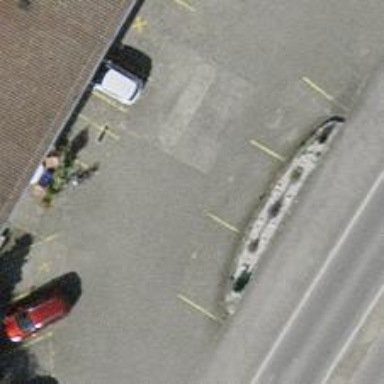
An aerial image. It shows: Asphalt driveway designated as service road.